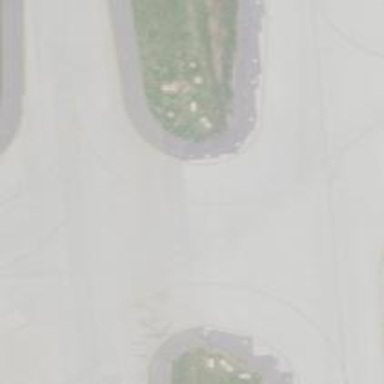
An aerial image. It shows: Image of taxiway at airport.